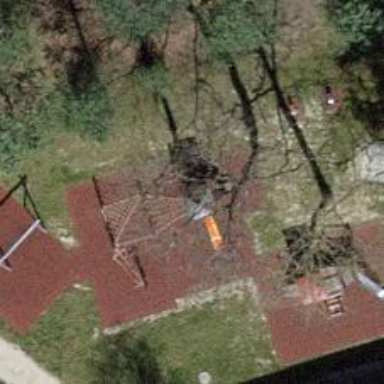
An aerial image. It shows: Playground structure.